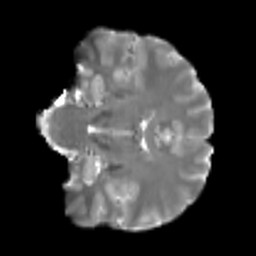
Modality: T2w
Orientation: coronal
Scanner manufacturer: siemens
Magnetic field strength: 3 T
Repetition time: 4 s
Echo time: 0.0594 s